Question: I'm running an application locally and trying to get it to output logs to a file I created. the log4j.properties file looks like this:
'''
# Define the root logger with appender file
log4j.rootLogger = DEBUG, FILE
# Define the file appender
log4j.appender.FILE=org.apache.log4j.FileAppender
log4j.appender.FILE.File=C:\Users\jkm144\workspace\LdapPurge\log.out
# Define the layout for file appender
log4j.appender.FILE.layout=org.apache.log4j.PatternLayout
log4j.appender.FILE.layout.conversionPattern=%m%n
'''
It's a Maven project. It's defined in my pom.xml and is listed in my Maven dependencies.
I've imported three classes:
'''
import org.apache.log4j.Level;
import org.apache.log4j.Logger;
import org.apache.log4j.FileAppender;
'''
and the code I'm using to define the logger is:
'''
static Logger log = Logger.getLogger(LdapPurge.class.getName());
'''
Any time I run into a log, it tells me that "log4j:WARN No appenders could be found for logger"
I'm not sure exactly what I'm doing wrong. This is my first time using log4j.
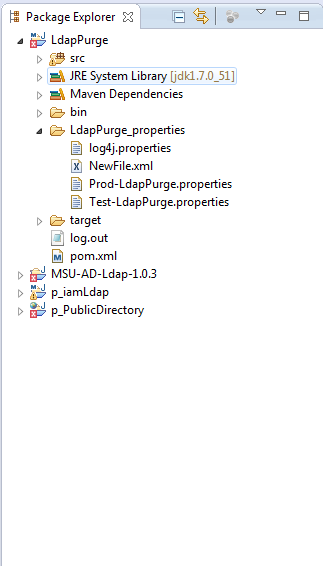
Answer: Your screenshot suggests this is a Maven project, so put the 'log4j.properties' in 'src/main/resources'. This is the Maven-standard path for resource files that need to end up on the classpath at runtime, and anything you put in there will be packaged into your application's JAR file along with the classes that were compiled from the sources in 'src/main/java'.